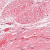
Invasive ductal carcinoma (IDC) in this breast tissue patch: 0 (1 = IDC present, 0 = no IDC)